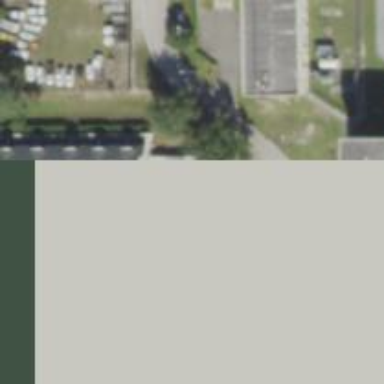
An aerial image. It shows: Animal shelter.